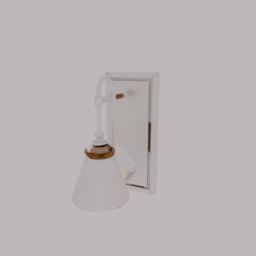
Label: lighting